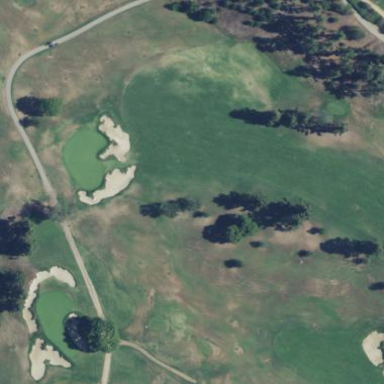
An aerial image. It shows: Golf rough area.